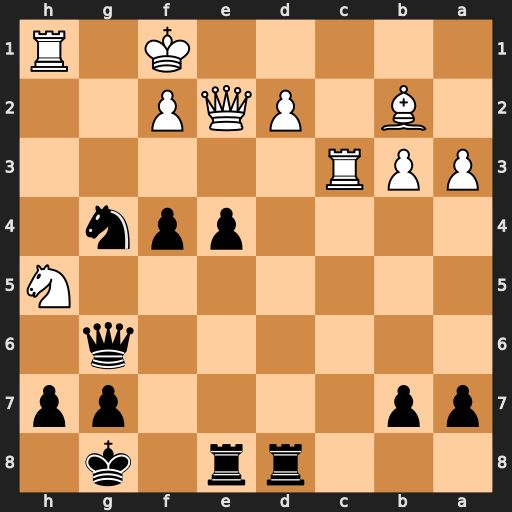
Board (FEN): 3rr1k1/pp4pp/6q1/7N/4ppn1/PPR5/1B1PQP2/5K1R
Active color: b
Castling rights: -
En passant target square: -
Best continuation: f3 Qc4+ Kh8 Nf4 Qf5